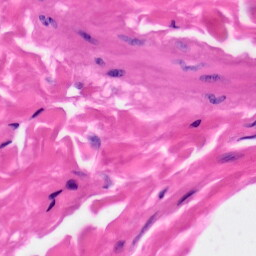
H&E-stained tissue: Skin